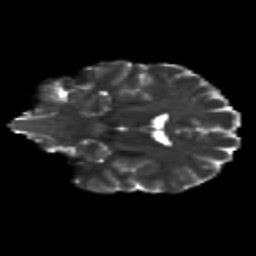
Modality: T2w
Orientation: coronal
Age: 36
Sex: female
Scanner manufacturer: siemens
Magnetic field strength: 3 T
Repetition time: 8.6 s
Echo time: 0.095 s